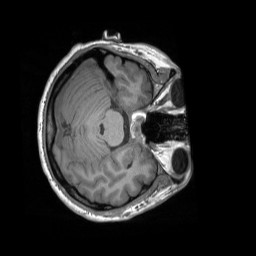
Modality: T1w
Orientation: axial